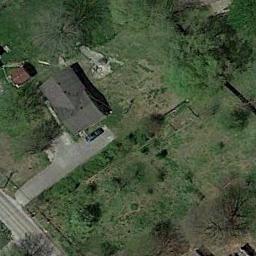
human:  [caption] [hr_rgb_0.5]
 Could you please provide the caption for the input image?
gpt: The sparse residential is surrounded by grass .

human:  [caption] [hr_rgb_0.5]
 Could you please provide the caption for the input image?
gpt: The sparse residential is on the grass next to some trees and a road .

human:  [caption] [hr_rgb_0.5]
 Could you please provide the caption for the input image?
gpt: There are circular swimming pools beside this house .

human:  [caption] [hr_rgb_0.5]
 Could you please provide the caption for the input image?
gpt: In a sparse residential area there is a grey house and many green trees surrounded by grass .

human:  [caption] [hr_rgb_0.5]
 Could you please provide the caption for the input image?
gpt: A sparse residential area with a black building on the green meadow .